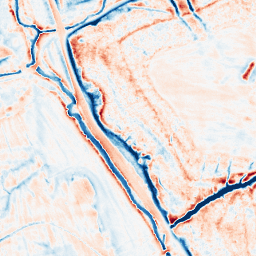
Category: edge_preserving
Decomposition family: anisotropic_diffusion
Decomposition parameters: iterations: 50
kappa: 30
gamma: 0.15
Upsampling method: sinc_hamming
Upsampling parameters: scale: 4
kernel_size: 8
Upsampling scale: 4